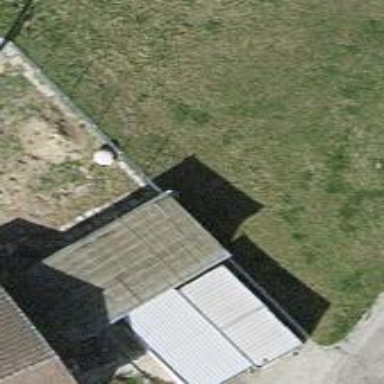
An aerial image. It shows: View of roof of building.